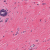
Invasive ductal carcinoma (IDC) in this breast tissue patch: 0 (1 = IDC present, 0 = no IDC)